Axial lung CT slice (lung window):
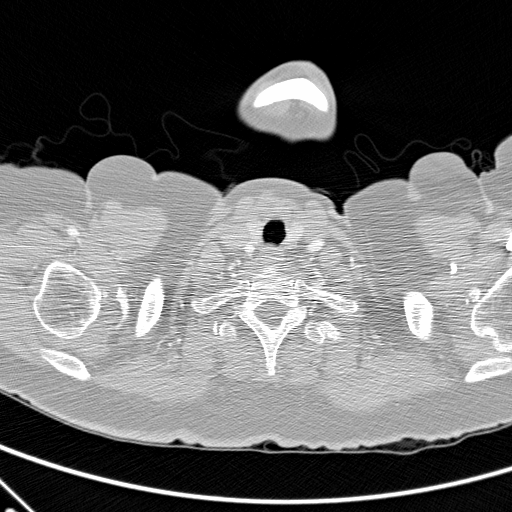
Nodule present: no